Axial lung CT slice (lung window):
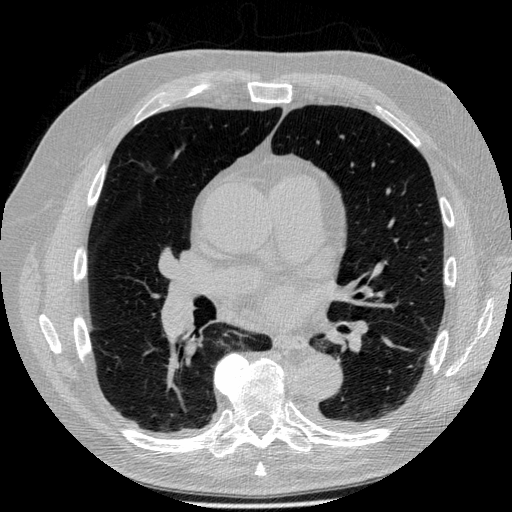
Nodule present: no